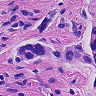
Metastatic tissue present: yes